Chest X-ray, PA view. Patient: 25 years old, sex F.
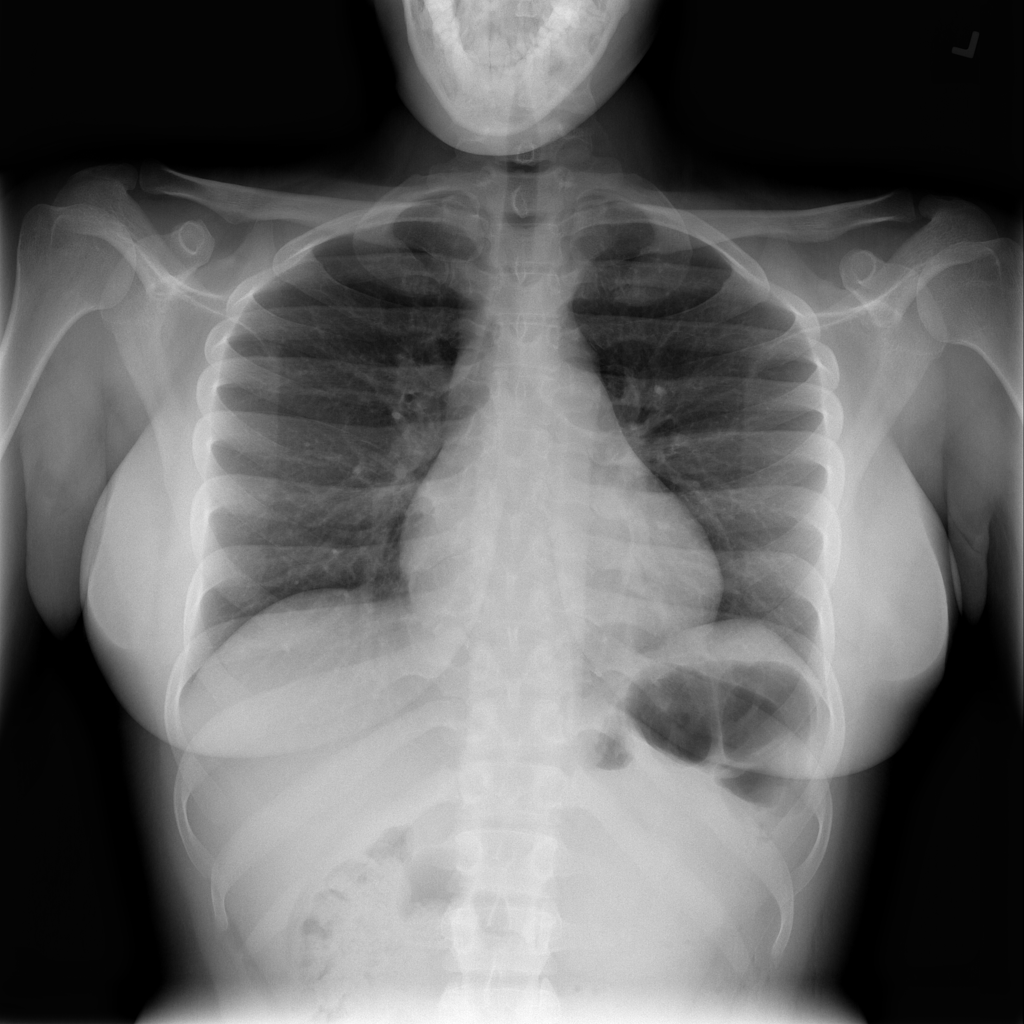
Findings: No Finding